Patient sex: M
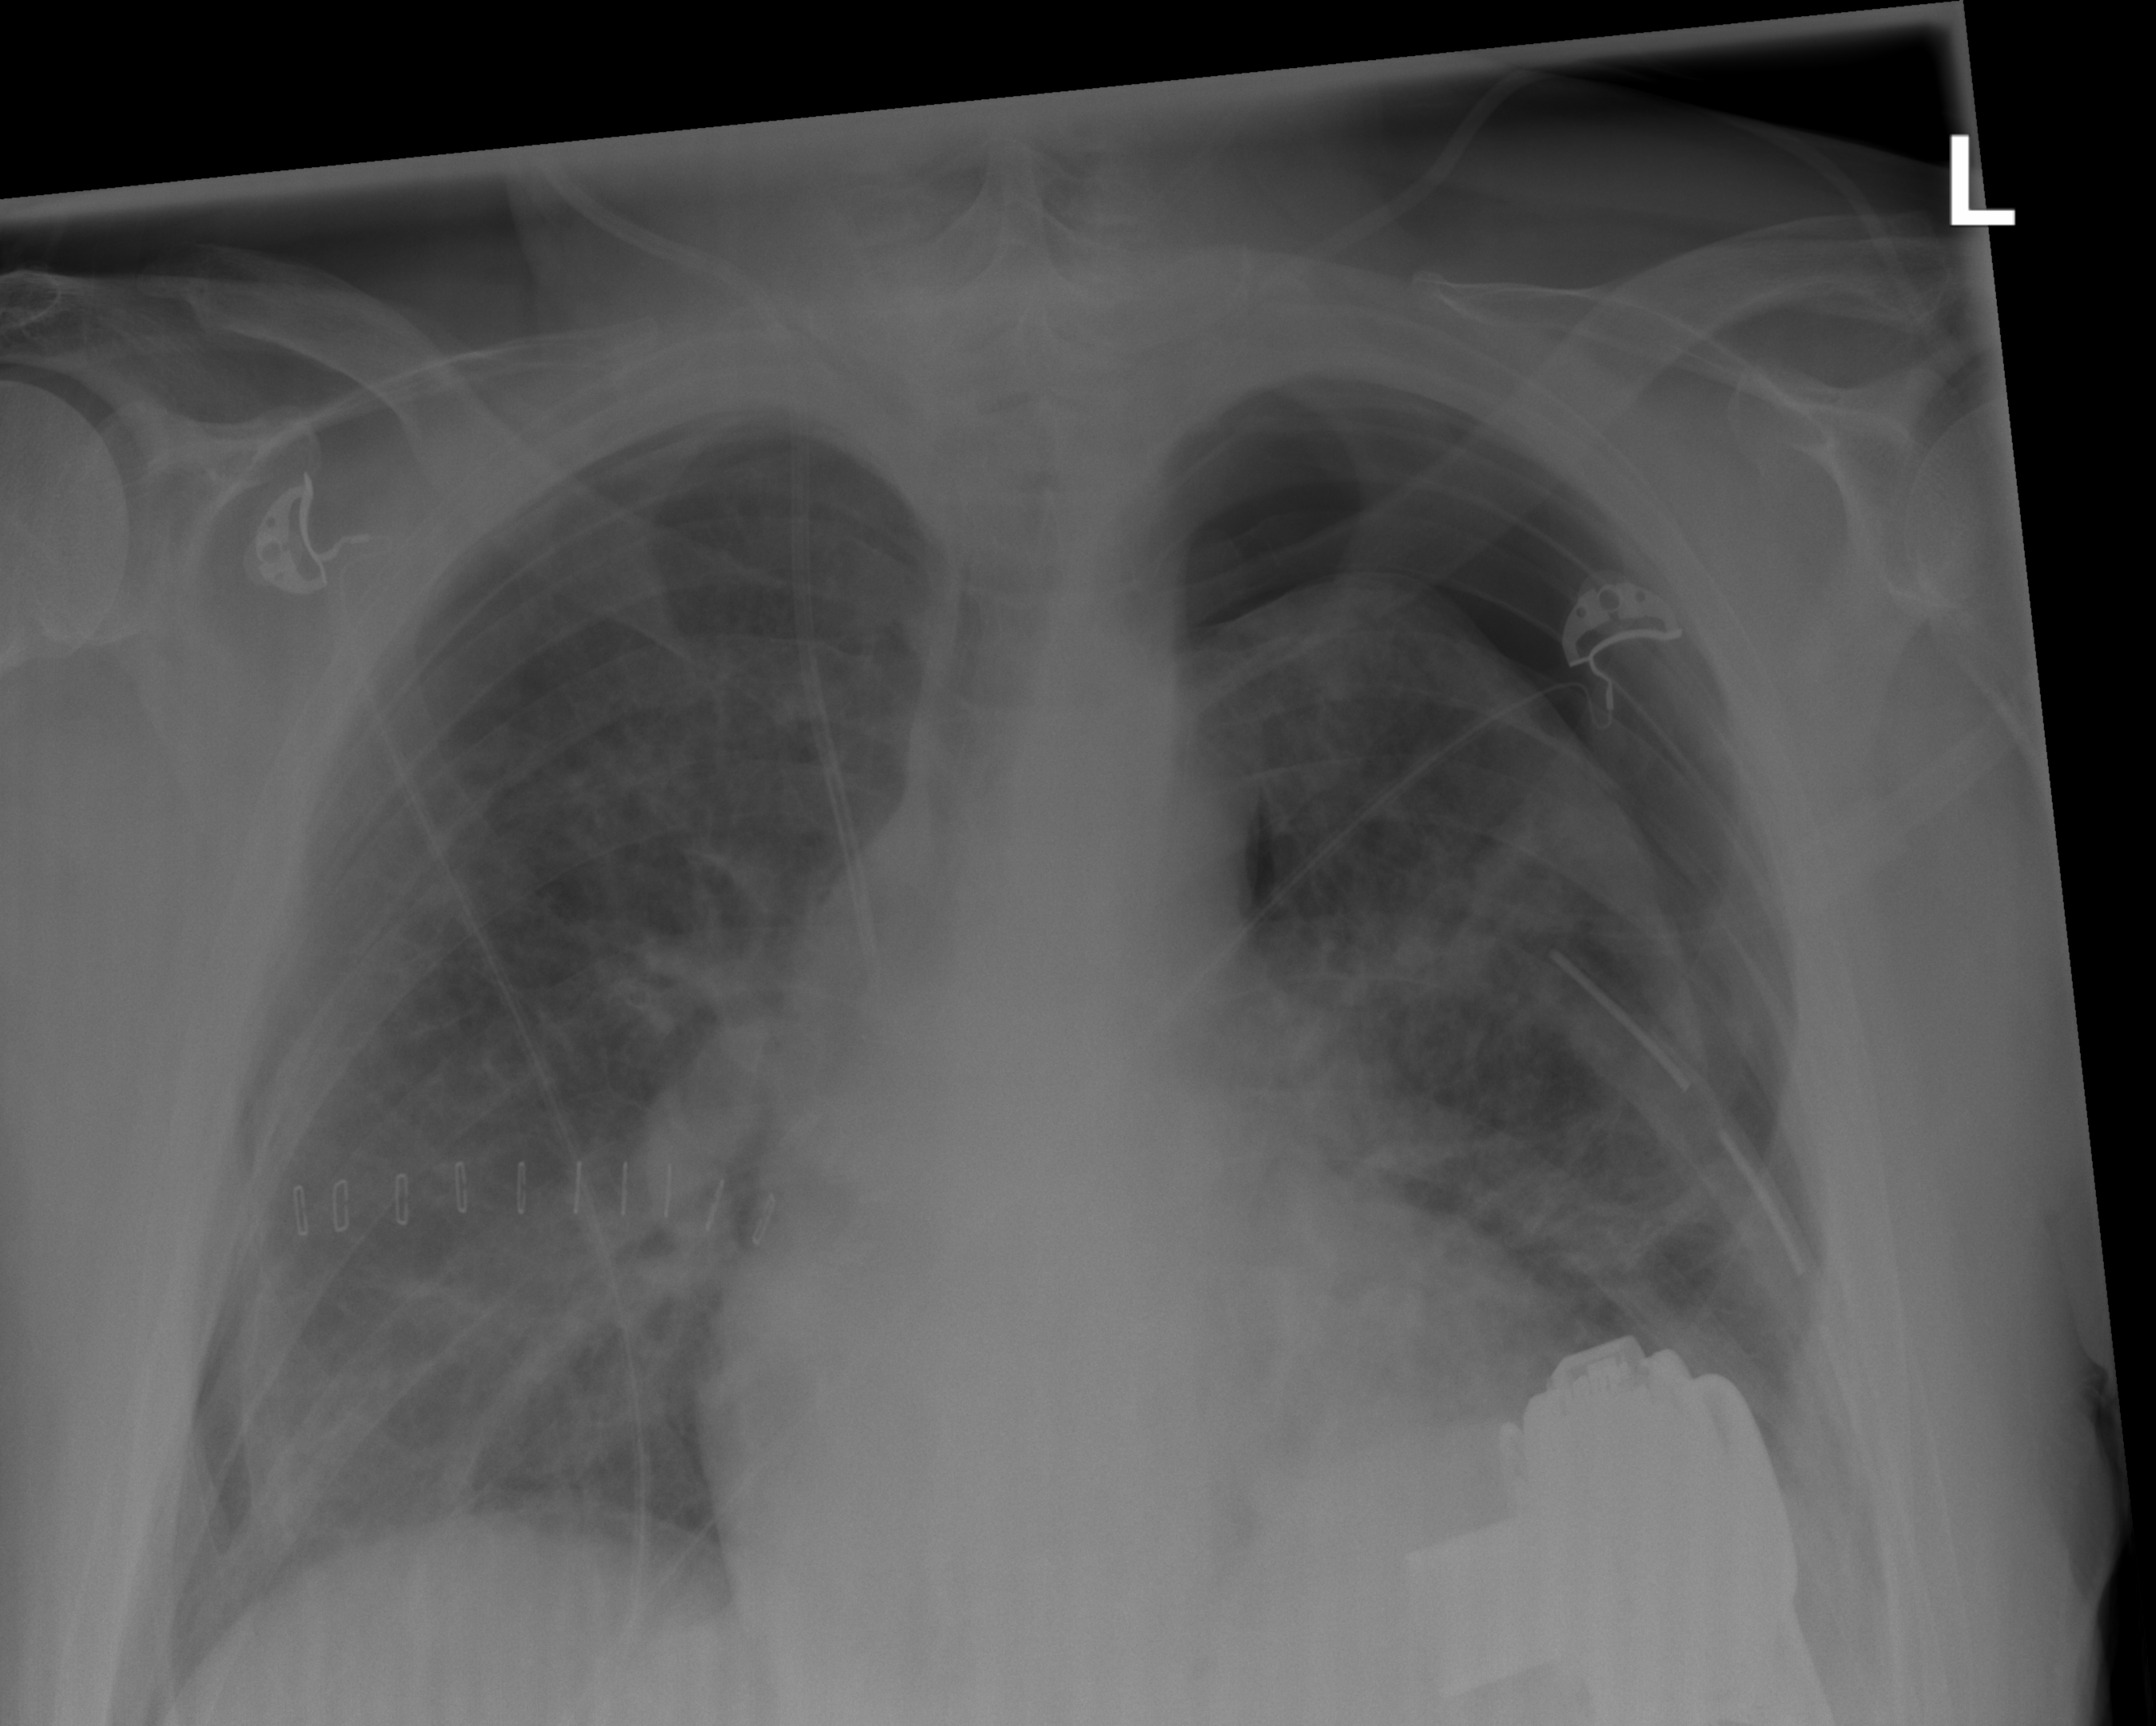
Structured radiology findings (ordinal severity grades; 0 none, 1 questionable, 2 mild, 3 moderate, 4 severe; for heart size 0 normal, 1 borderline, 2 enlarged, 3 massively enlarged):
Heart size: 2
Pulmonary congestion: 2
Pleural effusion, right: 0
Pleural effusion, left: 0
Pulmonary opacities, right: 2
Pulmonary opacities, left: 2
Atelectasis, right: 0
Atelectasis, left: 0